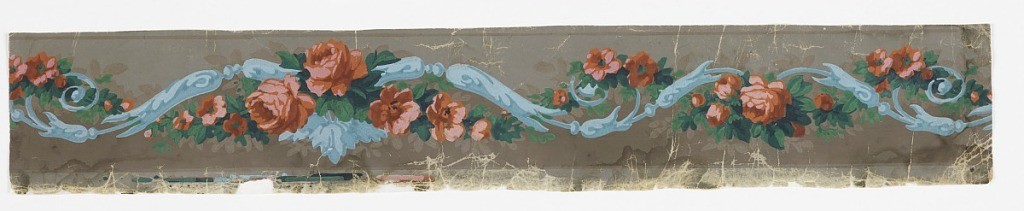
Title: Border
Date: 1830
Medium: Block-printed
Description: Undulating blue scrollwork entwined with a rope of orange-pink roses and green leaves. Printed on dark gray ground.